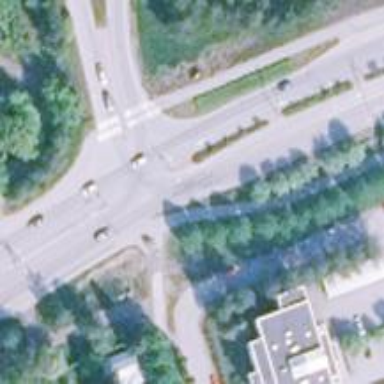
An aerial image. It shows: Trunk link highway.